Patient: sex F, age 26
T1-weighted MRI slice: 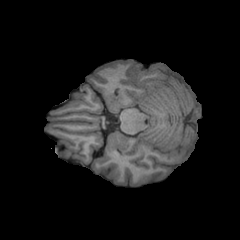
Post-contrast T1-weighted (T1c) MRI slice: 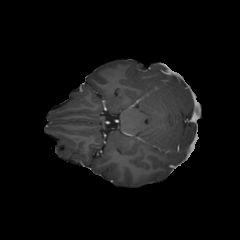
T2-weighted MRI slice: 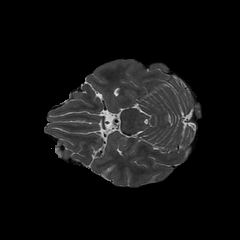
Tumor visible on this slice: no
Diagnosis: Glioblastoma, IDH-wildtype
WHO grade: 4